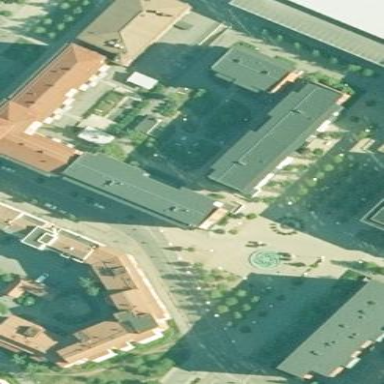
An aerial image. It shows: Square with pedestrian path paved with paving stones.